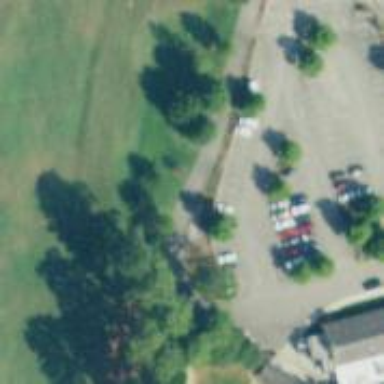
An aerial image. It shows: Path for golf carts.